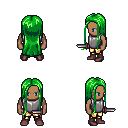
a pixel art fantasy rpg character, male body template, human, dark skin, steel chest armor, gold greaves, green extra-long hairstyle, maroon shoes, dagger, four views (front, back, left, right), 2x2 character sprite sheet, small pixel art, hard edges, no anti-aliasing